Question: Here is my tsung.xml:
'''
<?xml version="1.0"?>
<!DOCTYPE tsung SYSTEM "/usr/local/share/tsung/tsung-1.0.dtd">
<tsung loglevel="warning" version="1.0">
<clients>
<client host="localhost" use_controller_vm="true" maxusers="30000"/>
</clients>
<servers>
<server host="127.0.0.1" port="9988" type="tcp"/>
</servers>
<!--
<monitoring>
<monitor host="localhost" type="erlang"></monitor>
</monitoring>
-->
<load duration="90" unit="second">
<arrivalphase phase="1" duration="1" unit="minute">
<users arrivalrate="300" unit="second" />
</arrivalphase>
</load>
<options>
<option name="thinktime" value="0" random="false" override="true"/>
<option name="tcp_snd_buffer" value="4096"/>
<option name="tcp_rcv_buffer" value="4096"/>
<option name="ports_range" min="1025" max="65535"/>
</options>
<sessions>
<session name="mysocket" probability="100" type="ts_raw">
<request>
<raw datasize="1" ack="local"></raw>
</request>
</session>
</sessions>
</tsung>
'''
It tests my socket program, but I cannot fully understand the Tsung report.
Please help to look at this pic, what does "simultaneous" mean?

If anyone can help to tell me something about the report stats, that will be fine.
Stats like following(fetched from Tsung's manual):
'''
users: Number of simultaneous users.
connected: Number of simultaneous connected users. new in 1.2.2.
'''
Is it good or bad if 'users' and 'connected' is low?
Thank you in advance.
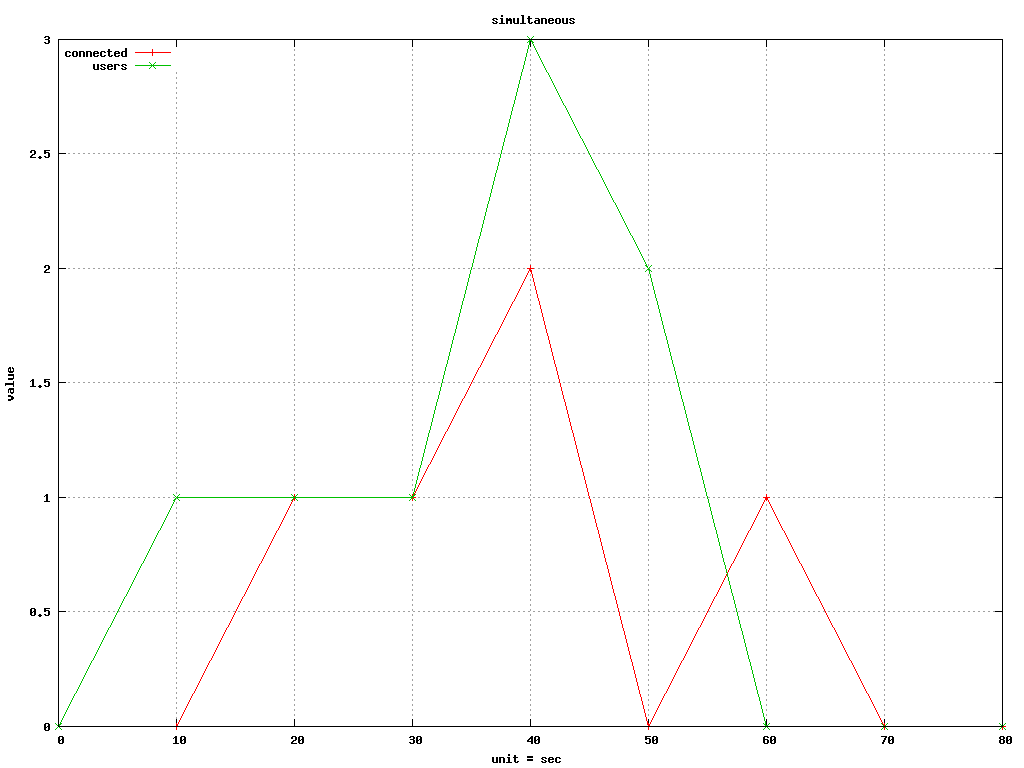
Answer: The http server will close the TCP socket if there is no action on it for a while or if it is overloaded. The opening and closing of TCP Sockets is handled automatically by Tsung. That said the 'connected' value is the current number 'users' that are connected to the server. Hope this helps